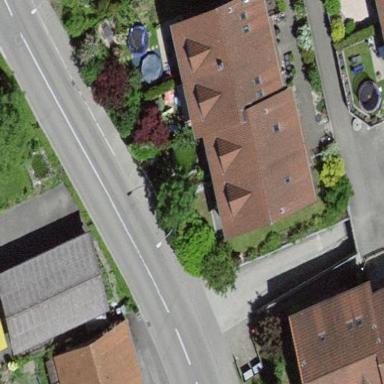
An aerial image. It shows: Gabled terrace building with roof tiles.